Question: We have developed application for CD/DVD burning. The Application uses microsoft IMAPI2. It works without any problem on Windows 7.
On XP, We rebuilt the application on Windows XP and we received IMAPI2 error (Error screen shot).
We have installed IMAPI2 components on Windows XP. Have we missed any components/registring anything.
Please help.
Thanks in advance.
Harsha
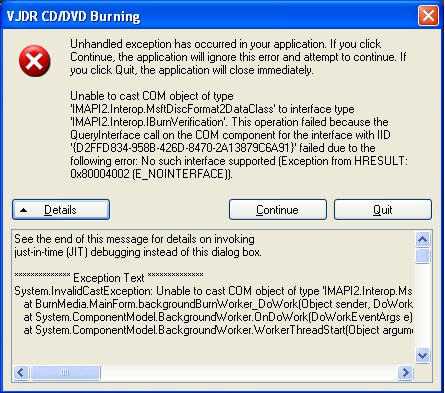
Answer: I found some suggestions that you need to install <URL> to get the IBurnVerification interface.